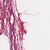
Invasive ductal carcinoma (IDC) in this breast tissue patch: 0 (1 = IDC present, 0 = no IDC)